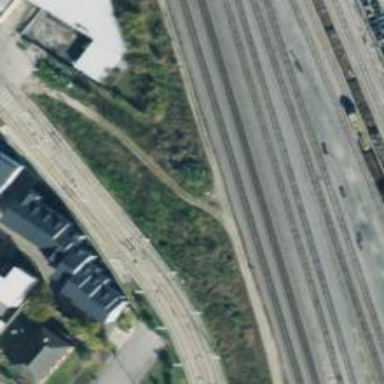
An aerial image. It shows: Light rail siding with electrified contact line.